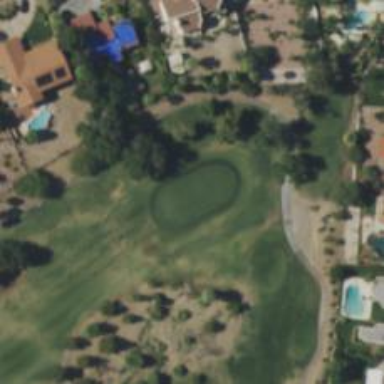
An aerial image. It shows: Golf hole.